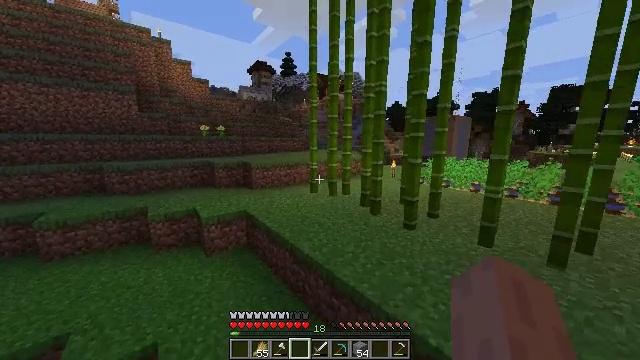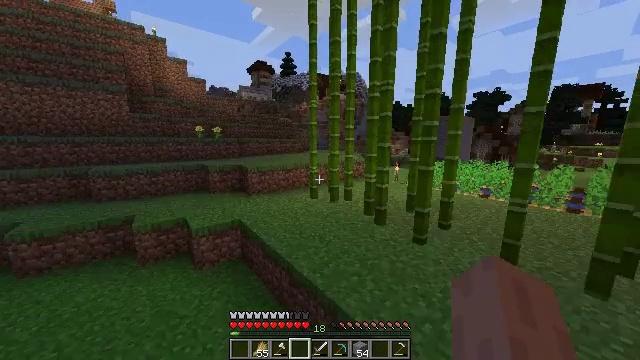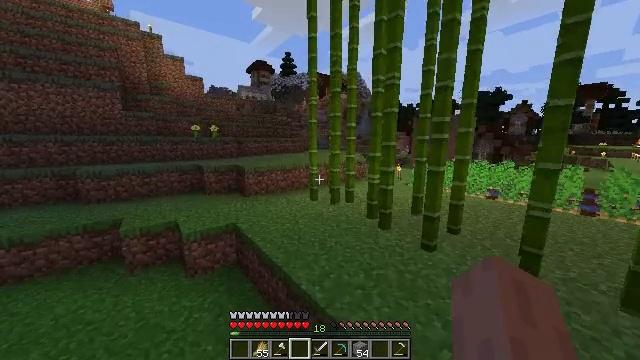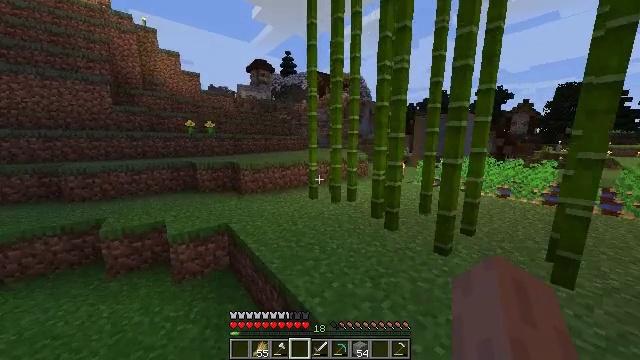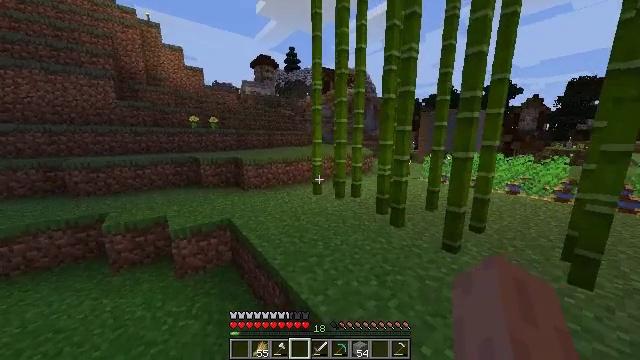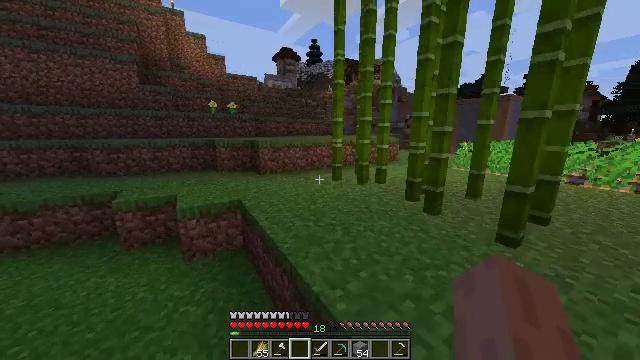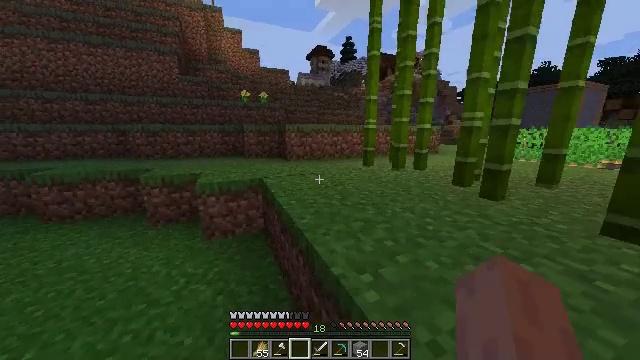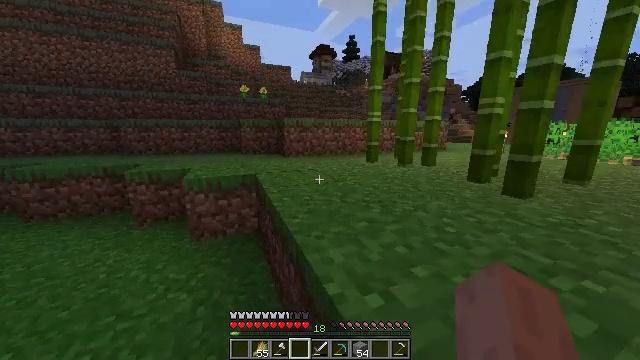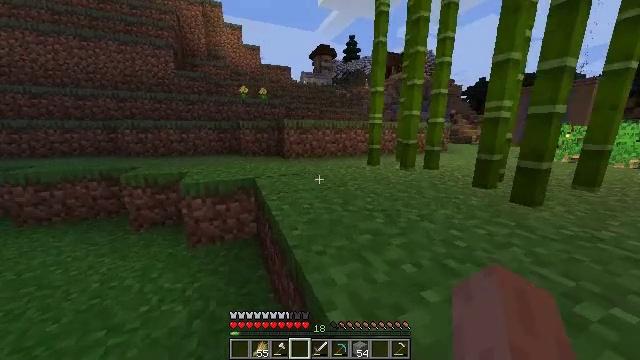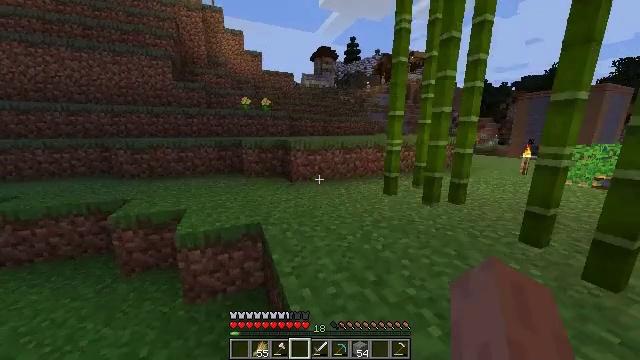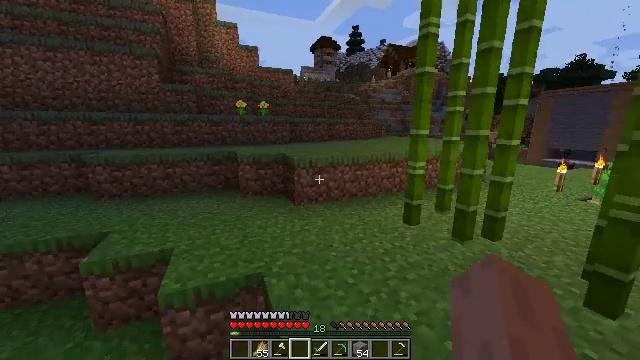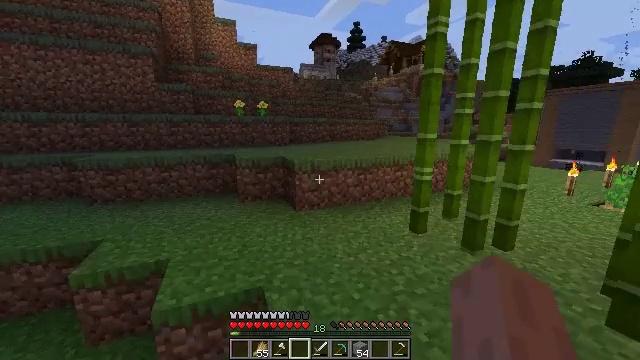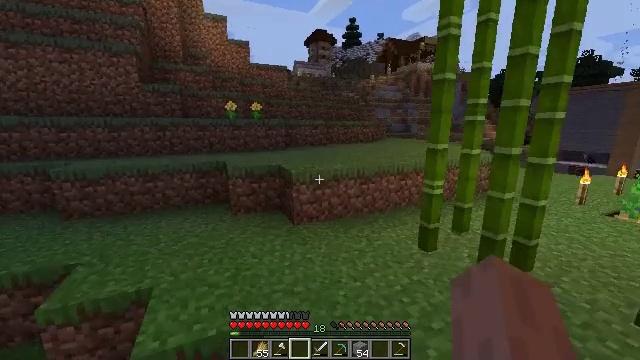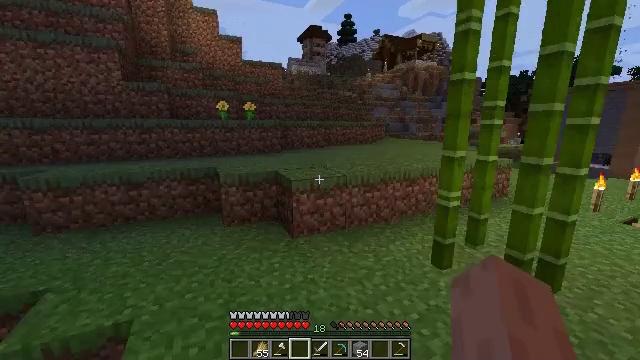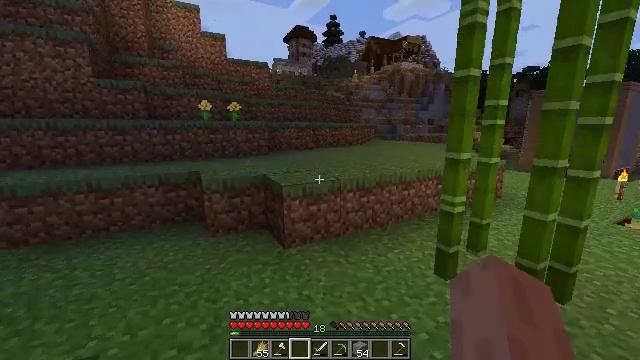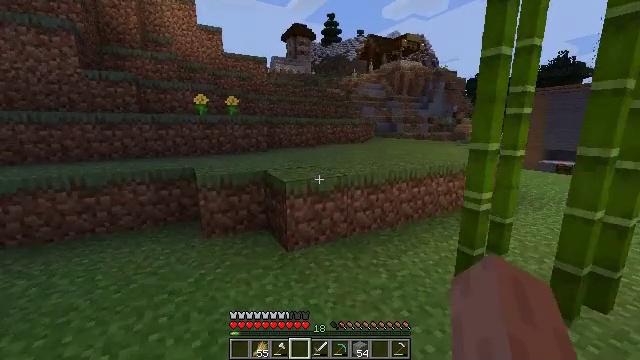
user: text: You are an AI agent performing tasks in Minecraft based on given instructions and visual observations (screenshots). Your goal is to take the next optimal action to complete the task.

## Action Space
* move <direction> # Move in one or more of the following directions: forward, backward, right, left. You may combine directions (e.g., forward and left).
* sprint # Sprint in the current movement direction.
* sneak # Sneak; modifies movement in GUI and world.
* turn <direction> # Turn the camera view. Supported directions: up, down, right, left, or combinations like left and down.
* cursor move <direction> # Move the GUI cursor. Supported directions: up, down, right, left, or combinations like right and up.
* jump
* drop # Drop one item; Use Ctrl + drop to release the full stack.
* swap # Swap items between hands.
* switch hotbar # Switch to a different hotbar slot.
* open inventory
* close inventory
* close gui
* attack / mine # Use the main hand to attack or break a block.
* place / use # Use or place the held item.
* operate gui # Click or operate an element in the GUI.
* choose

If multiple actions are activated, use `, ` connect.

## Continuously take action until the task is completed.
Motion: motion action
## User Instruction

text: Take jungle planks to craft a jungle fence gate.
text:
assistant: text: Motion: move forward, jump
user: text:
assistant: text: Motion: move forward, jump
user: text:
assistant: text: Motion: move forward, jump
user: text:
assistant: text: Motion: move forward, turn left, jump
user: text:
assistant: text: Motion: move forward, turn left and down, jump
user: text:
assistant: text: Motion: move forward, sprint, turn left, jump
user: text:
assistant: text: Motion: move forward, sprint, jump
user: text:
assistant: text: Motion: move forward, sprint, jump
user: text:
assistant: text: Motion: move forward, jump
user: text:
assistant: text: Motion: move forward, jump
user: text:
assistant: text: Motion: move forward, jump
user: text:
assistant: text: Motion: move forward, turn right, jump
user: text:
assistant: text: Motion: move forward, turn right, jump
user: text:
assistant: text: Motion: move forward, turn right, jump
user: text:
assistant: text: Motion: move forward, jump
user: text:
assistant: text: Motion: move forward, jump
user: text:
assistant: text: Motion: move forward, jump
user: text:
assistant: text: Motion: move forward, sprint, jump
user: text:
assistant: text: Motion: move forward, sprint, jump
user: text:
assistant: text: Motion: move forward, sprint, jump
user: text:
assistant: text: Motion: move forward, sprint, jump
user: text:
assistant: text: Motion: move forward, jump
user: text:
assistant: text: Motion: move forward, jump
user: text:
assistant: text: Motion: move forward, turn right, jump
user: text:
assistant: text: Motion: move forward, jump
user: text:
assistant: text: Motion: move forward, jump
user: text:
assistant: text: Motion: move forward, turn left, jump
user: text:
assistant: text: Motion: move forward, sprint, turn left, jump
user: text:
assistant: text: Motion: move forward, sprint, turn left, jump
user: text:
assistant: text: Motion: move forward, sprint, turn left, jump